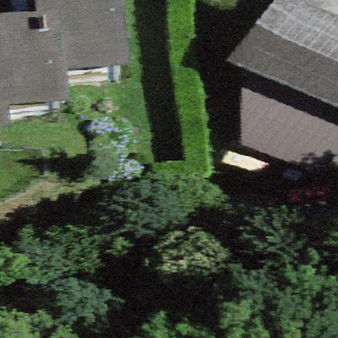
Label: other